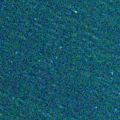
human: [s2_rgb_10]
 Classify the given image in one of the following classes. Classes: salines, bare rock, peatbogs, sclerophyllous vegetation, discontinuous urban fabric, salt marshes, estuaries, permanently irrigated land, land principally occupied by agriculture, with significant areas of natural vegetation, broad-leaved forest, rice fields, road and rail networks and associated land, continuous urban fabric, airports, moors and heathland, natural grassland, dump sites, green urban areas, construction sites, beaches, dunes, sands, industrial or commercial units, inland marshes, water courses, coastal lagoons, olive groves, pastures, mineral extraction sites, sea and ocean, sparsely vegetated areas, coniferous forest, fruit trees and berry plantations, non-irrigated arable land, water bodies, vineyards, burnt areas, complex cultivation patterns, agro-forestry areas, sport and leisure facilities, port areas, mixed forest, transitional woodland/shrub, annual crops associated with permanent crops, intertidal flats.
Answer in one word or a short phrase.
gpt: sea and ocean